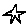
Label: star